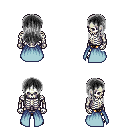
a pixel art fantasy rpg character, male body template, skeleton, overskirt, gold greaves, gray unkempt hairstyle, four views (front, back, left, right), 2x2 character sprite sheet, small pixel art, hard edges, no anti-aliasing